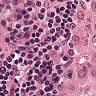
Metastatic tissue present: no